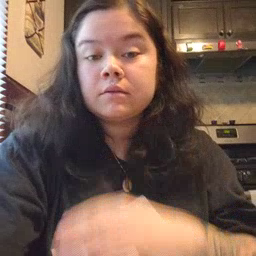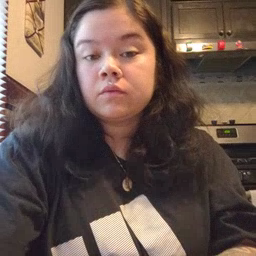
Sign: pig